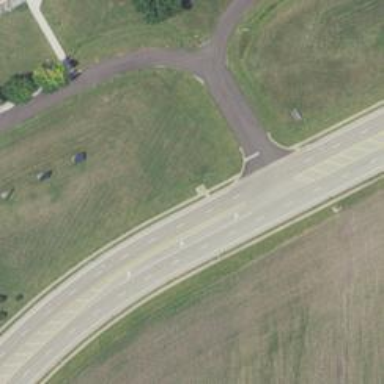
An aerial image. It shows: Road with left marking.